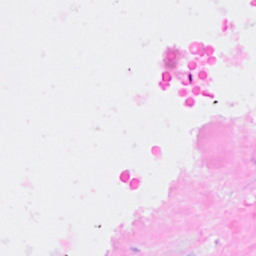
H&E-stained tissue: Breast